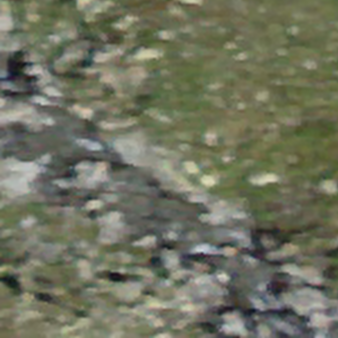
Label: other